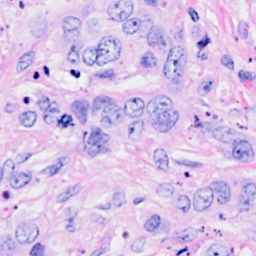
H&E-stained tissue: Breast